Question: I have an app that (among other things) supports plain-text searches and searches using Lua patterns. As a convenience, the app supports case-insensitive searches. Here is an image snippet:

The code that transforms the given Lua pattern into a case-insensitive Lua pattern isn't too pretty. It basically worries about whether or not a character is preceded by an odd or even number of escapes (%) and whether or not it is located inside of square brackets. The pattern shown in the image becomes '%a[bB][bB]%%[cC][%abB%%cC]'
I haven't had a chance to learn LPeg yet, and I suppose this could be my motivator.
My question is whether this is something that LPeg could have handled easily?
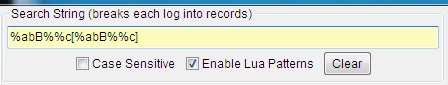
Answer: Yes, but for an easier entry into the LPeg world, consider LPeg's "re" module, which gives you a regex-like syntax and which you can specify a set of rules, as in a grammar (think Yacc, etc.). You'd basically write rules for escaped characters, bracket groups and regular characters. Then, you could associate functions to the rules, that would emit either the same text they consumed as the input or the case-insensitive modified version.
The structure of your rules would take care of the even-odd distinction automatically, bracket context, etc. LPeg uses "ordered choice", so if you add your escape rule first, it will handle %[ correctly and avoid mixing it up with the brackets rule, for example.